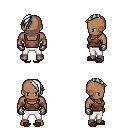
a pixel art fantasy rpg character, male body template, human, dark skin, brown pirate shirt, white pants, white long mohawk hairstyle, metal gloves, brown slippers, four views (front, back, left, right), 2x2 character sprite sheet, small pixel art, hard edges, no anti-aliasing